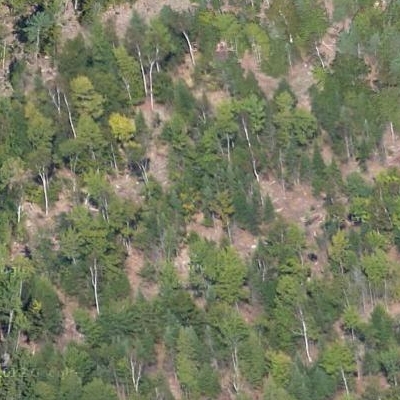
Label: Forest